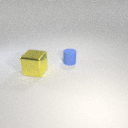
large yellow metal cube to the left of small blue rubber cylinder